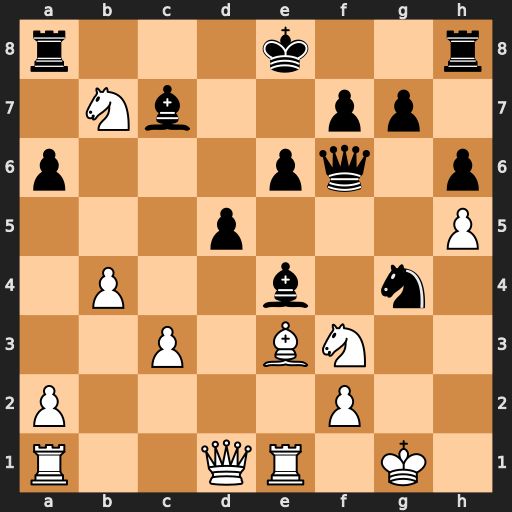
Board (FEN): r3k2r/1Nb2pp1/p3pq1p/3p3P/1P2b1n1/2P1BN2/P4P2/R2QR1K1
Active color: w
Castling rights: kq
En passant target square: -
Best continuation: Bc5 Ne5 Nxe5 Qg5+ Ng4